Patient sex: M
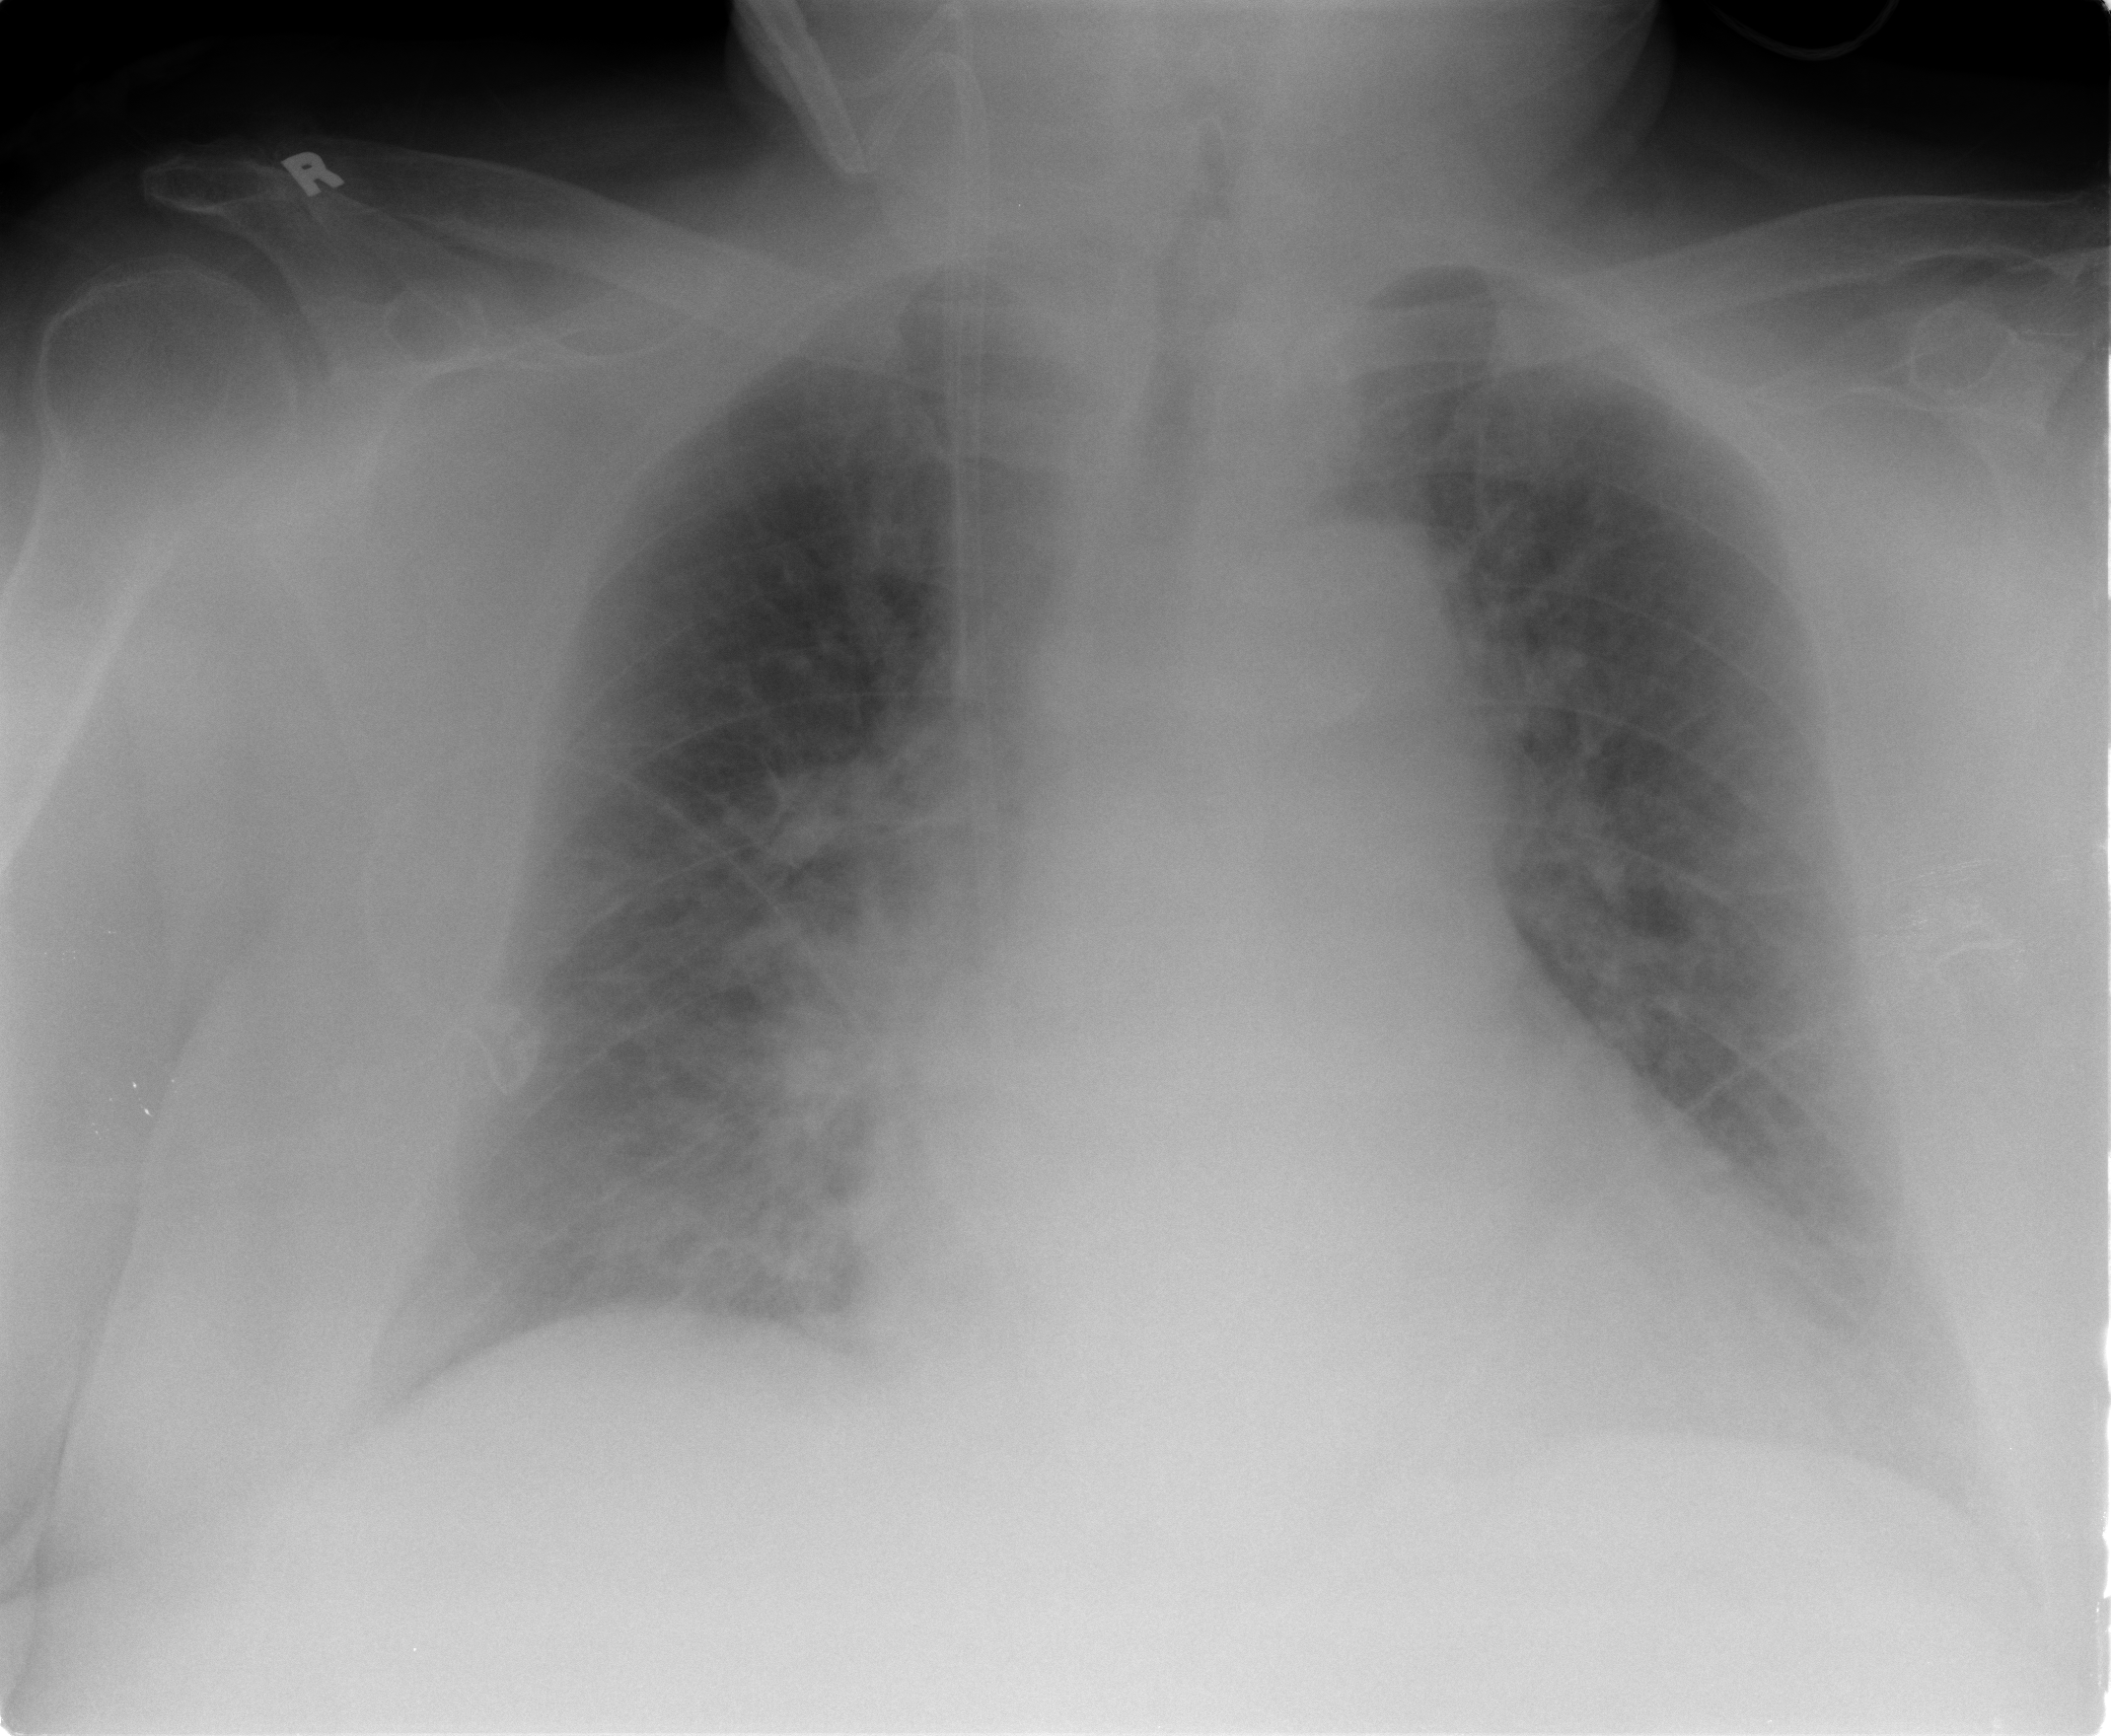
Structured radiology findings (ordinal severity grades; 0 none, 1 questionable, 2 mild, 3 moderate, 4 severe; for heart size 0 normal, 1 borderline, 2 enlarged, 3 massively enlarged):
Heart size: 0
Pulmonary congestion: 2
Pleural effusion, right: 0
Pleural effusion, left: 0
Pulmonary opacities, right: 0
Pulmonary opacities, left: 0
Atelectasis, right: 2
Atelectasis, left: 2